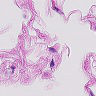
Metastatic tissue present: no